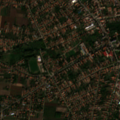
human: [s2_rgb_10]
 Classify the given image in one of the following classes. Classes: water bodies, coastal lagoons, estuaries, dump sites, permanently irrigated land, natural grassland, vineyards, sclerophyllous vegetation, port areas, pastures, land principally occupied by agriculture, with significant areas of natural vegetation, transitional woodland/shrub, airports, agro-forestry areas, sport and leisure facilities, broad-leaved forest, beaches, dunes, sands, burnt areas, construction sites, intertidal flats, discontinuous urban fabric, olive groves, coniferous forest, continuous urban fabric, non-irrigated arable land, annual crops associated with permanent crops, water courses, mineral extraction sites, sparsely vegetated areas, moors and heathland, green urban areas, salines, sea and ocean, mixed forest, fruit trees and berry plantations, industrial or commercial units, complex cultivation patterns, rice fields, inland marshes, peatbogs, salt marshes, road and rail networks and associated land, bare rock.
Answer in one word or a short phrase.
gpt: discontinuous urban fabric, non-irrigated arable land, land principally occupied by agriculture, with significant areas of natural vegetation